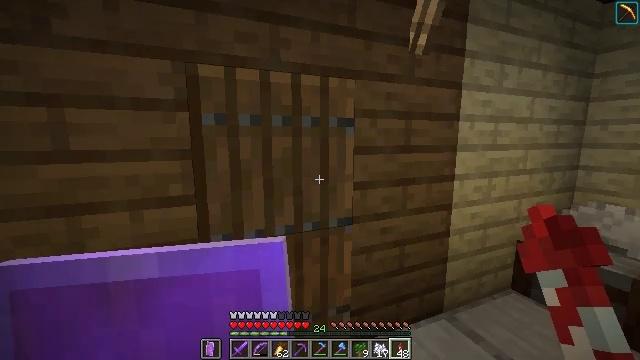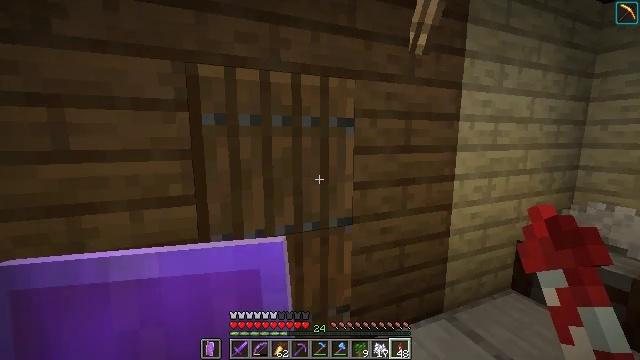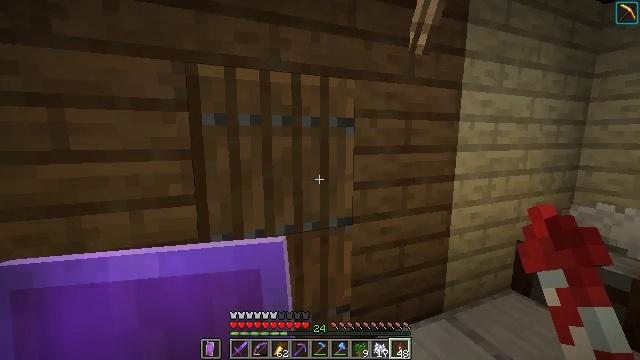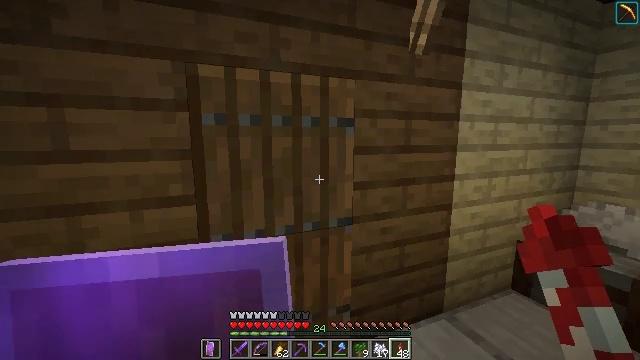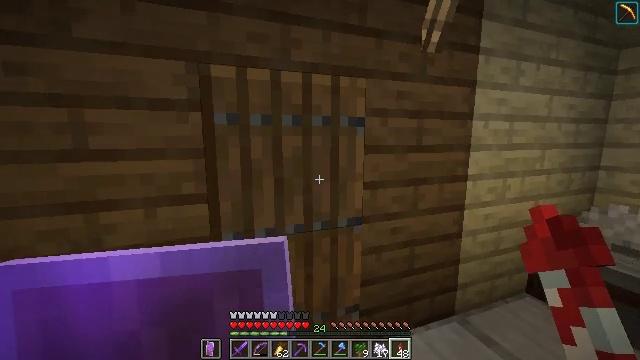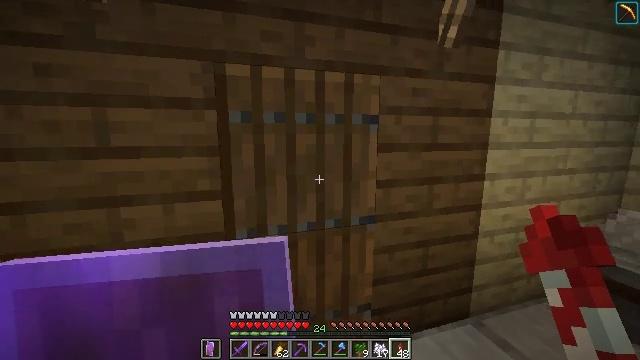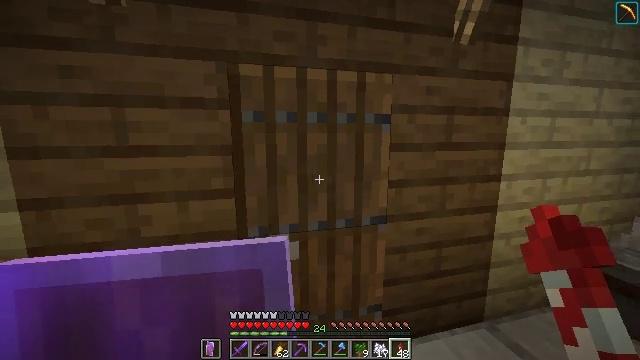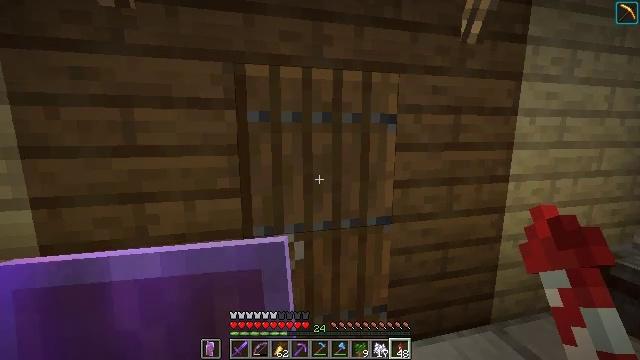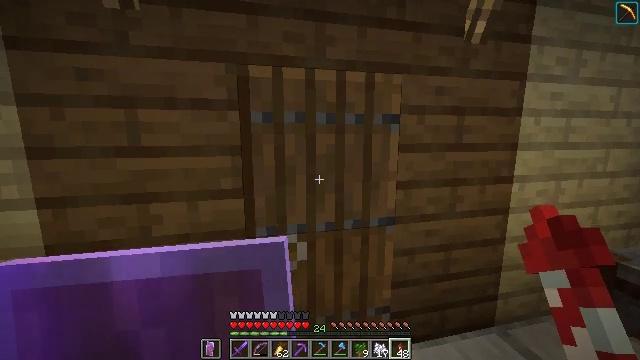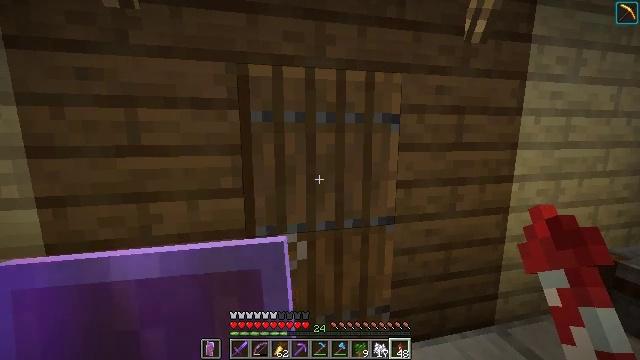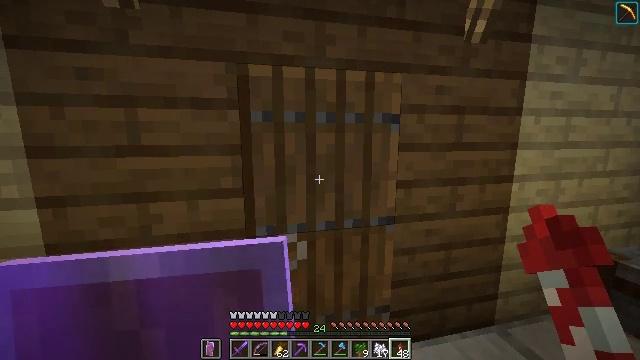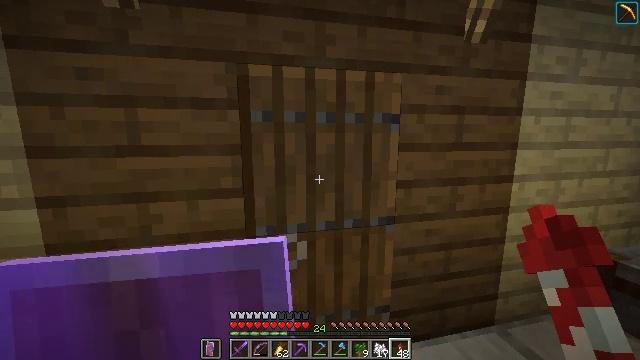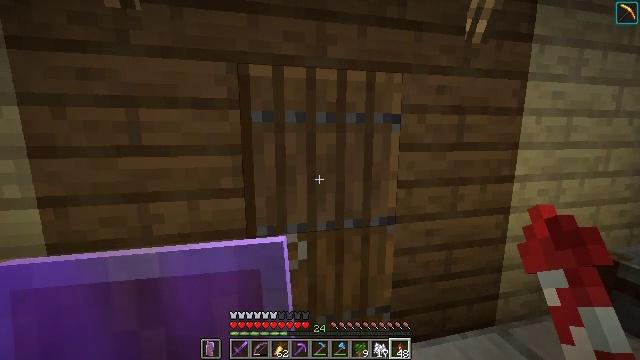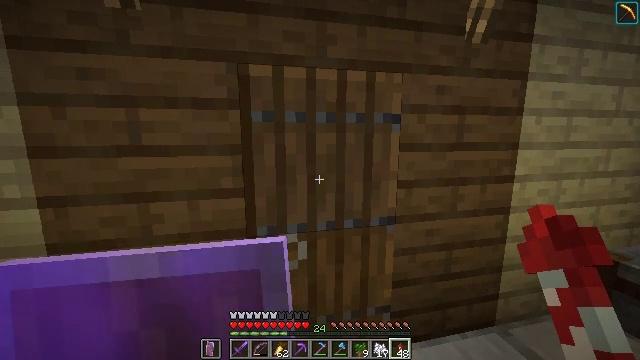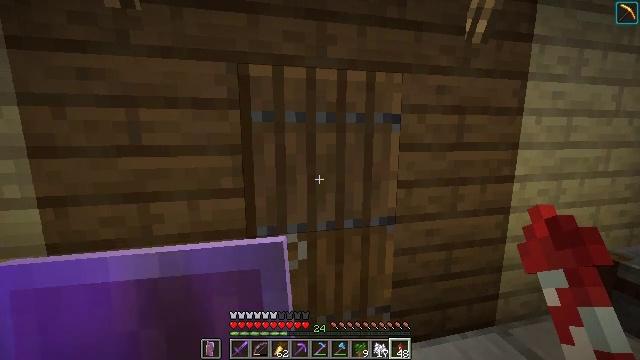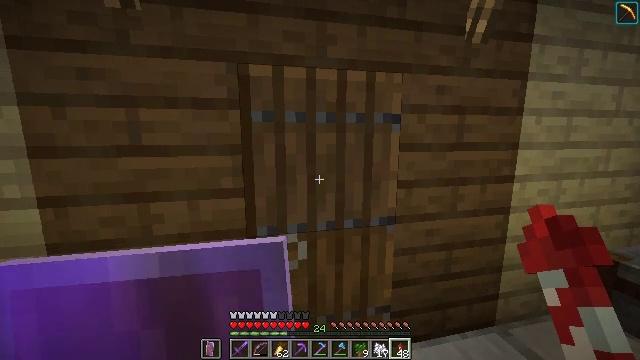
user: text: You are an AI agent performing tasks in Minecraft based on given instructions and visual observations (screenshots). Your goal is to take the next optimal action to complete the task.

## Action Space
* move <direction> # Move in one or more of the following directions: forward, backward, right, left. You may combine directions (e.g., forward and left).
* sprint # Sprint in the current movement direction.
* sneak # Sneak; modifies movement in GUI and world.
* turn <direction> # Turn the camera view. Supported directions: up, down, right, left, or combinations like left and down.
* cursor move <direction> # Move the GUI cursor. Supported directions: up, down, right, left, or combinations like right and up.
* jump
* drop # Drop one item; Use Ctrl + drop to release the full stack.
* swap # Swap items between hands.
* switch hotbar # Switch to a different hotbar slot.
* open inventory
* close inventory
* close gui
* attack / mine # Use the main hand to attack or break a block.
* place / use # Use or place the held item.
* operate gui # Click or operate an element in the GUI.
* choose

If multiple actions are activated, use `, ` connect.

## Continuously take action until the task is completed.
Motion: motion action
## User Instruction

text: Gather dark oak log for crafting.
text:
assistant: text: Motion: no_op
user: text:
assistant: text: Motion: no_op
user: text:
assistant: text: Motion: no_op
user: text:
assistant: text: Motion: turn left
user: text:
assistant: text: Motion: turn left
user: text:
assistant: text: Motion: turn left
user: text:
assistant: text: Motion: turn left
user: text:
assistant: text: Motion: no_op
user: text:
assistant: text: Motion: no_op
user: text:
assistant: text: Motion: no_op
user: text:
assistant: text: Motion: no_op
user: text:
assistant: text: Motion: no_op
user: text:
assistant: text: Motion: no_op
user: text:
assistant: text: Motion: no_op
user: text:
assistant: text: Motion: no_op
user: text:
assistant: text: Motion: no_op
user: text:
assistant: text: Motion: no_op
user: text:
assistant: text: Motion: no_op
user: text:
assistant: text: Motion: no_op
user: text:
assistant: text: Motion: no_op
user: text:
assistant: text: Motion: no_op
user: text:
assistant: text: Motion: no_op
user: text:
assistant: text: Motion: no_op
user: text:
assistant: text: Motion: no_op
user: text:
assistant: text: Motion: no_op
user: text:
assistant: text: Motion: no_op
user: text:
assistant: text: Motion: no_op
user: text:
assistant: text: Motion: no_op
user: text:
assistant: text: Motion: no_op
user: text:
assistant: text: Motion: no_op